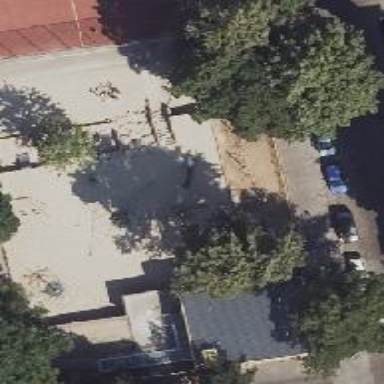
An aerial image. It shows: Playground with balance feature.